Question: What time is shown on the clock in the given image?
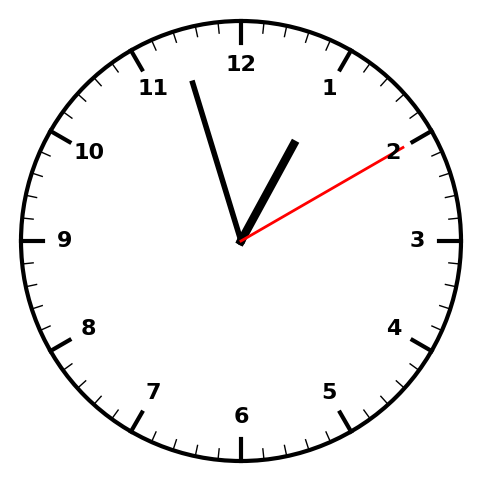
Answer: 12:57:10